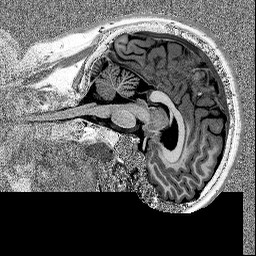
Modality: MP2RAGE
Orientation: sagittal
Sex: male